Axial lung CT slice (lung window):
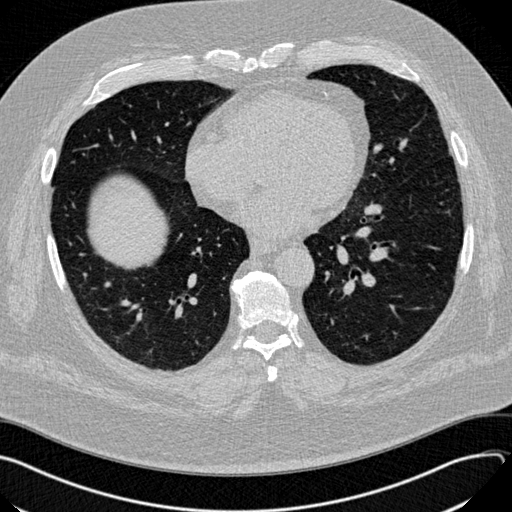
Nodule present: no